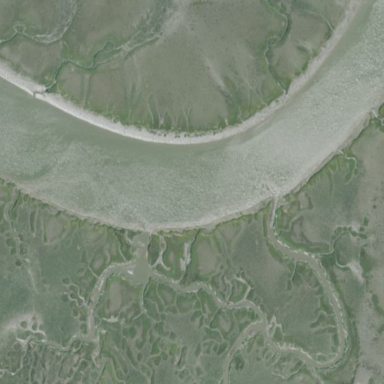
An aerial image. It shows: Saltmarsh wetland with tidal influence.